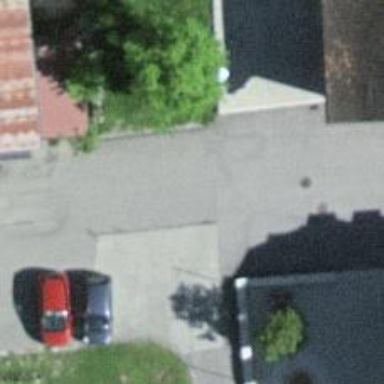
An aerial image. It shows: Alleyway designated as service road.